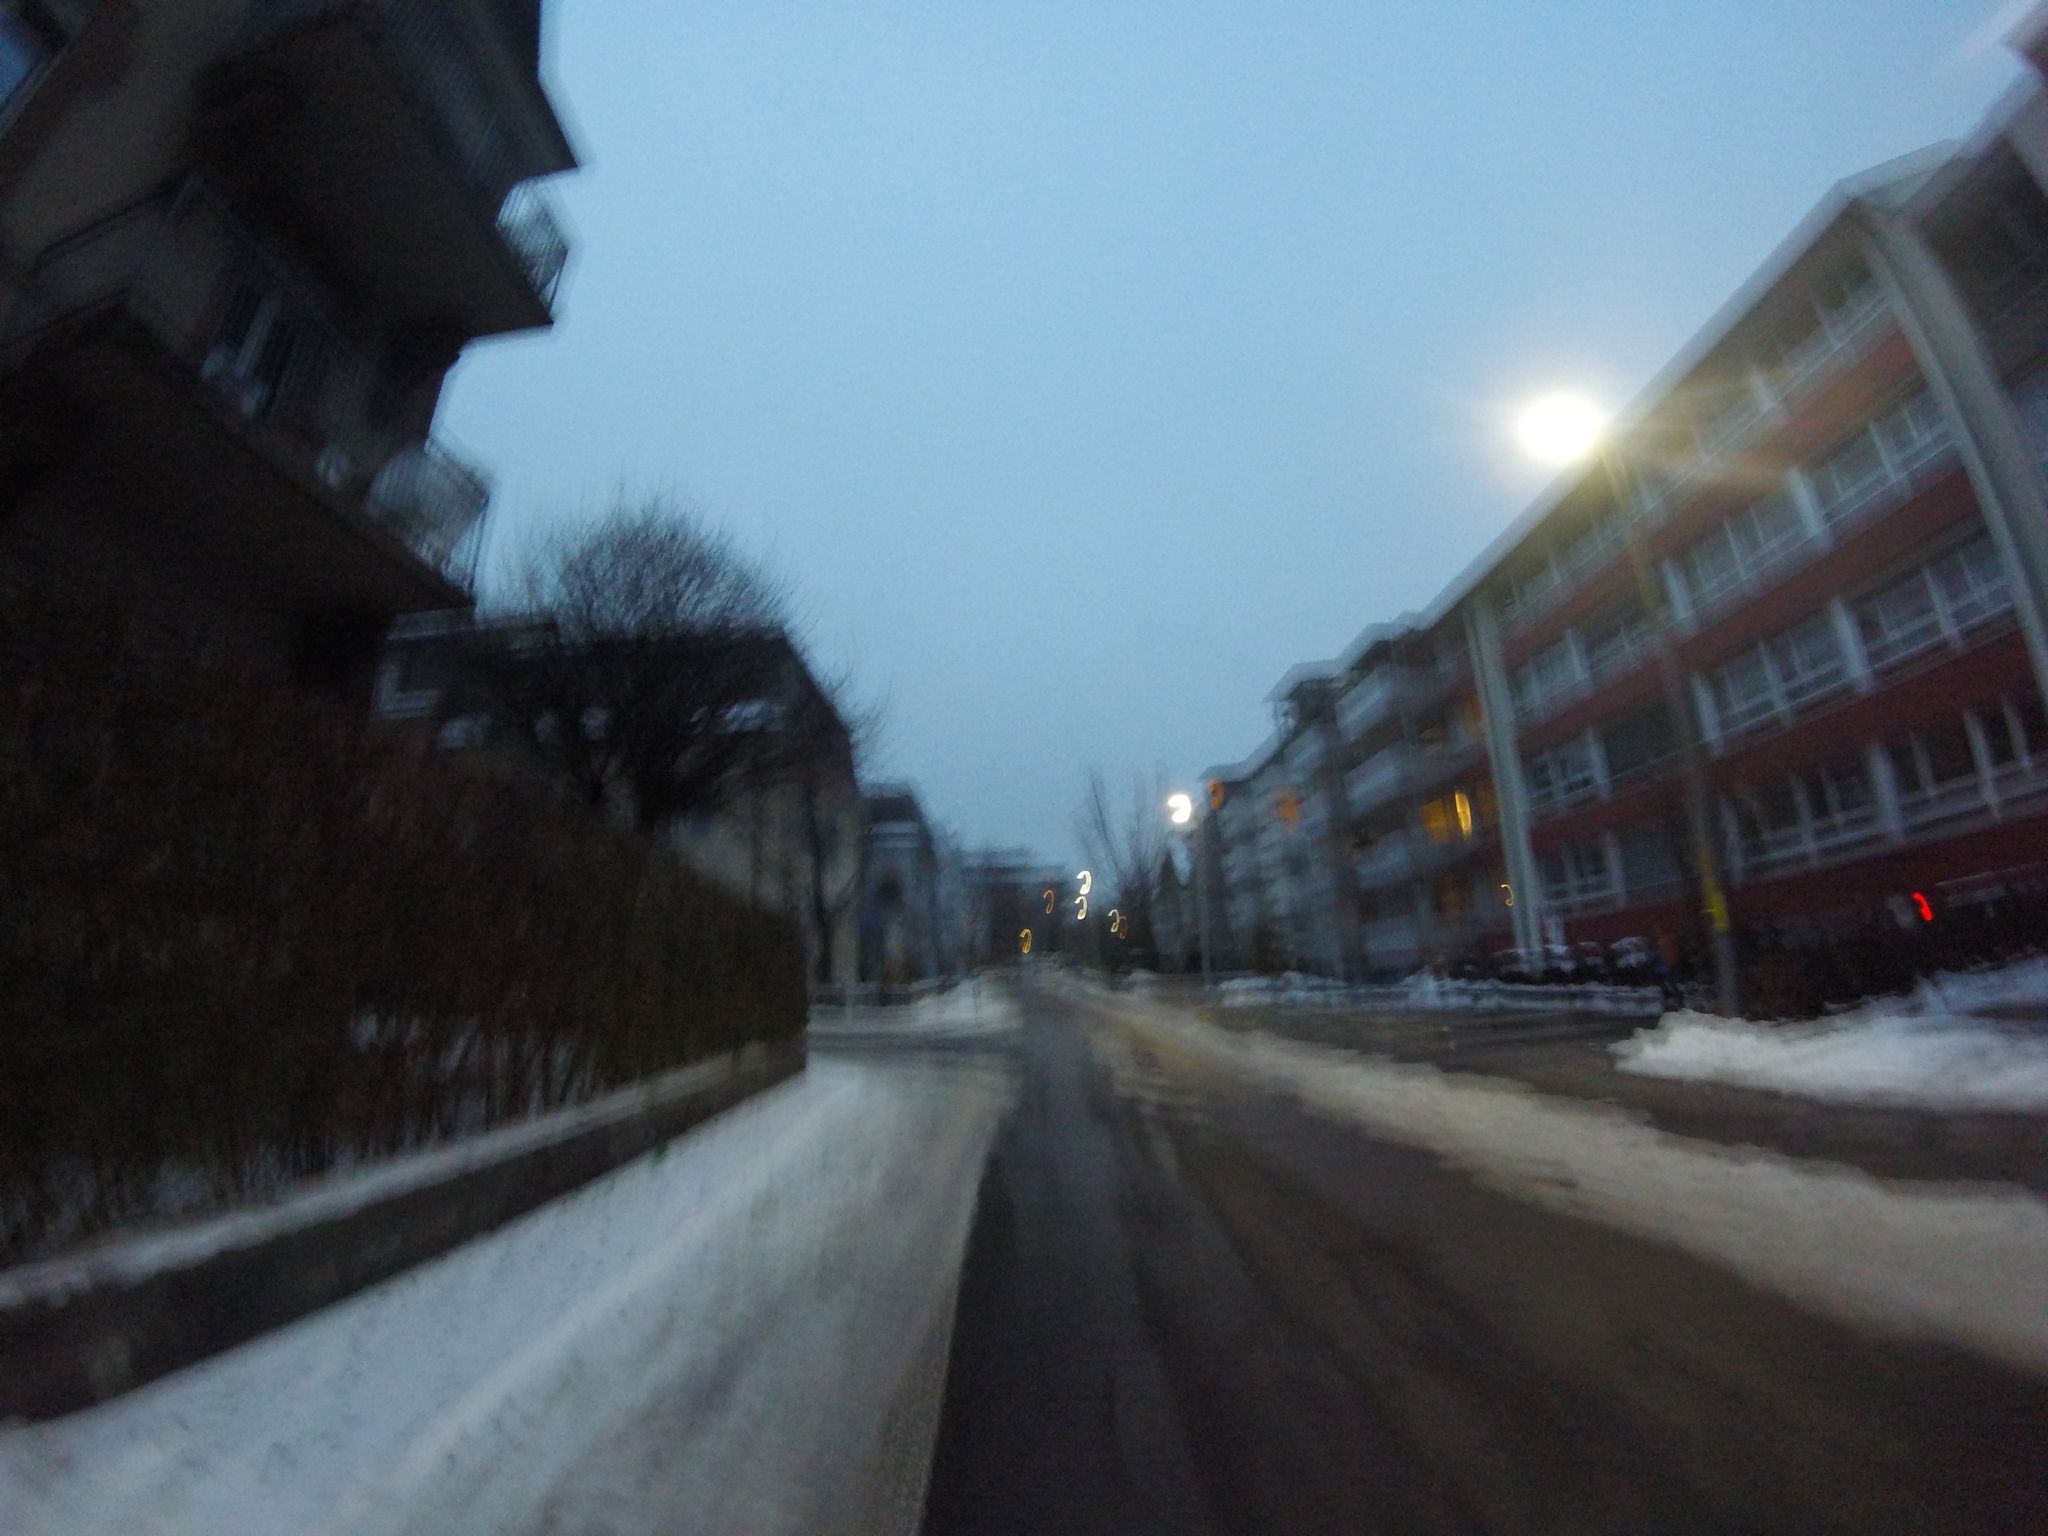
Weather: snowy
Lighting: dusk/dawn
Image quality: slightly poor
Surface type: driving surface
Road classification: footway
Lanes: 1
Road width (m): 2
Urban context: urban centre
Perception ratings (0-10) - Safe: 1.93, Lively: 8.03, Beautiful: 5.86, Boring: 7.09, Depressing: 2.93, Wealthy: 6.41